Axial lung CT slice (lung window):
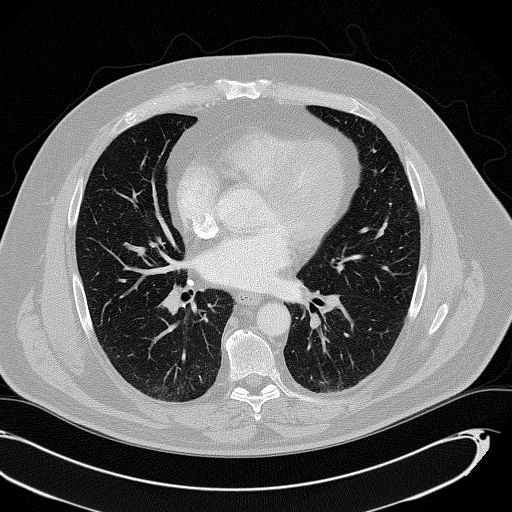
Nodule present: no